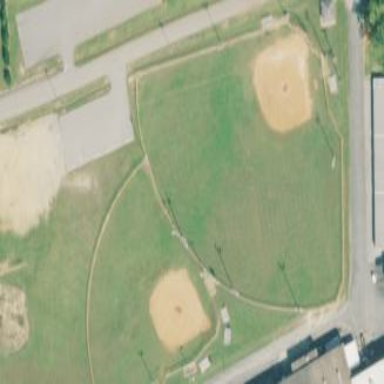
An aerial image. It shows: Baseball pitch for leisure and sports activities.